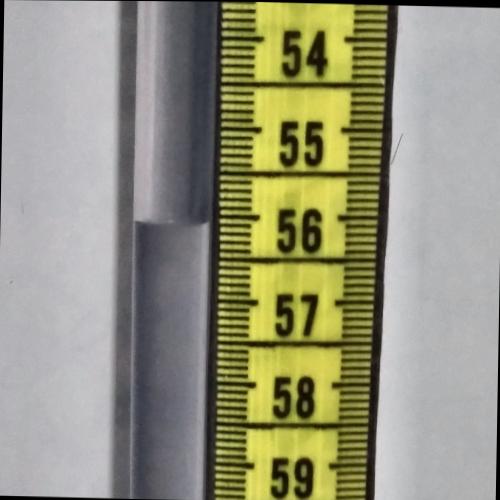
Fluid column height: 56.1 cm